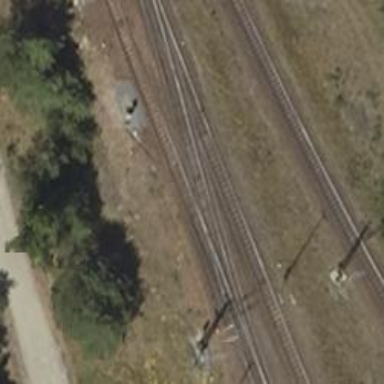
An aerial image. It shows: Railway yard used for servicing trains.